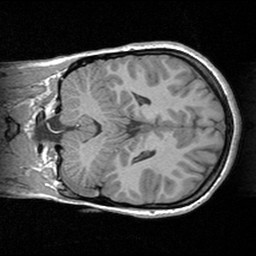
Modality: T1w
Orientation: coronal